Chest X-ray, PA view. Patient: 24 years old, sex M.
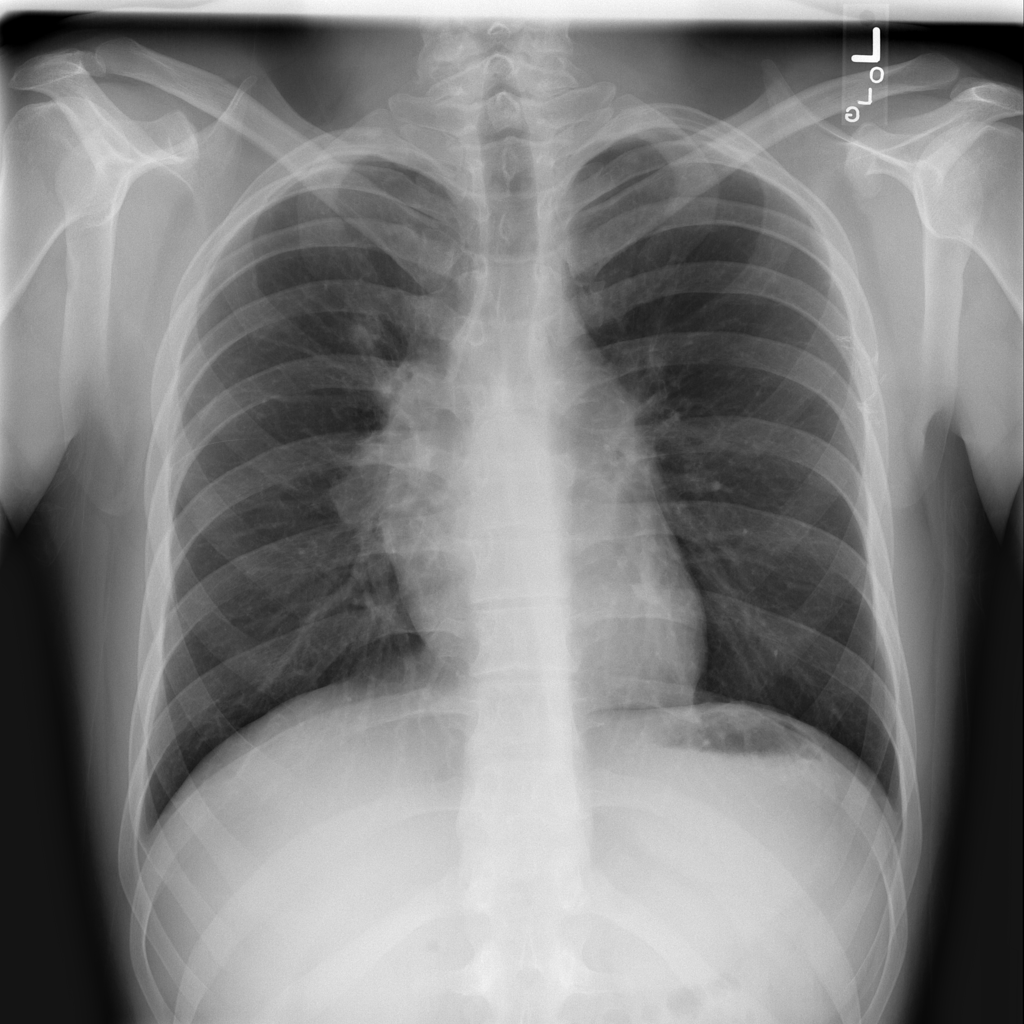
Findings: Mass